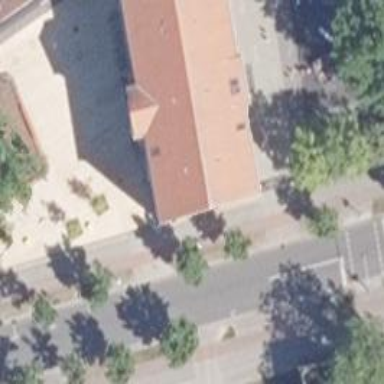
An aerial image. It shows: School building.